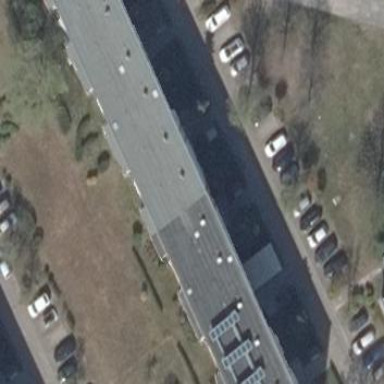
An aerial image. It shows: Building with flat grey roof.